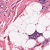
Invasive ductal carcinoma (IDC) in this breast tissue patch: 1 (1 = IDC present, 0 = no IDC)